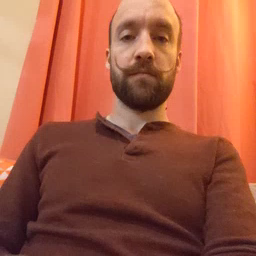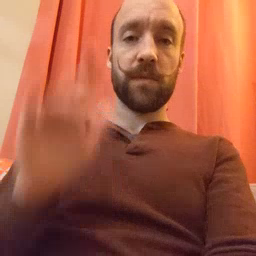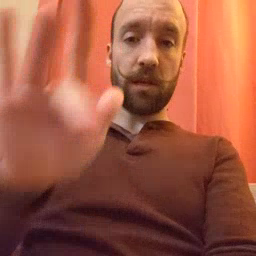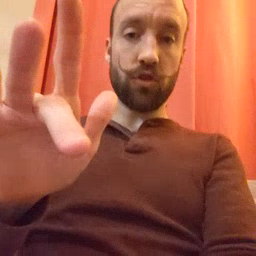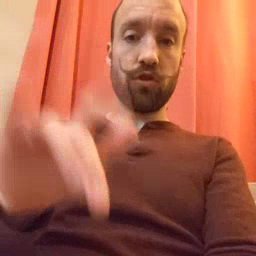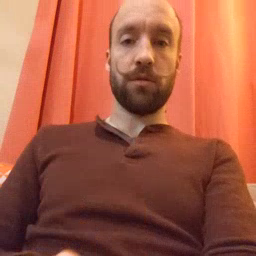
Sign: touch